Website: lowes
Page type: billing-address
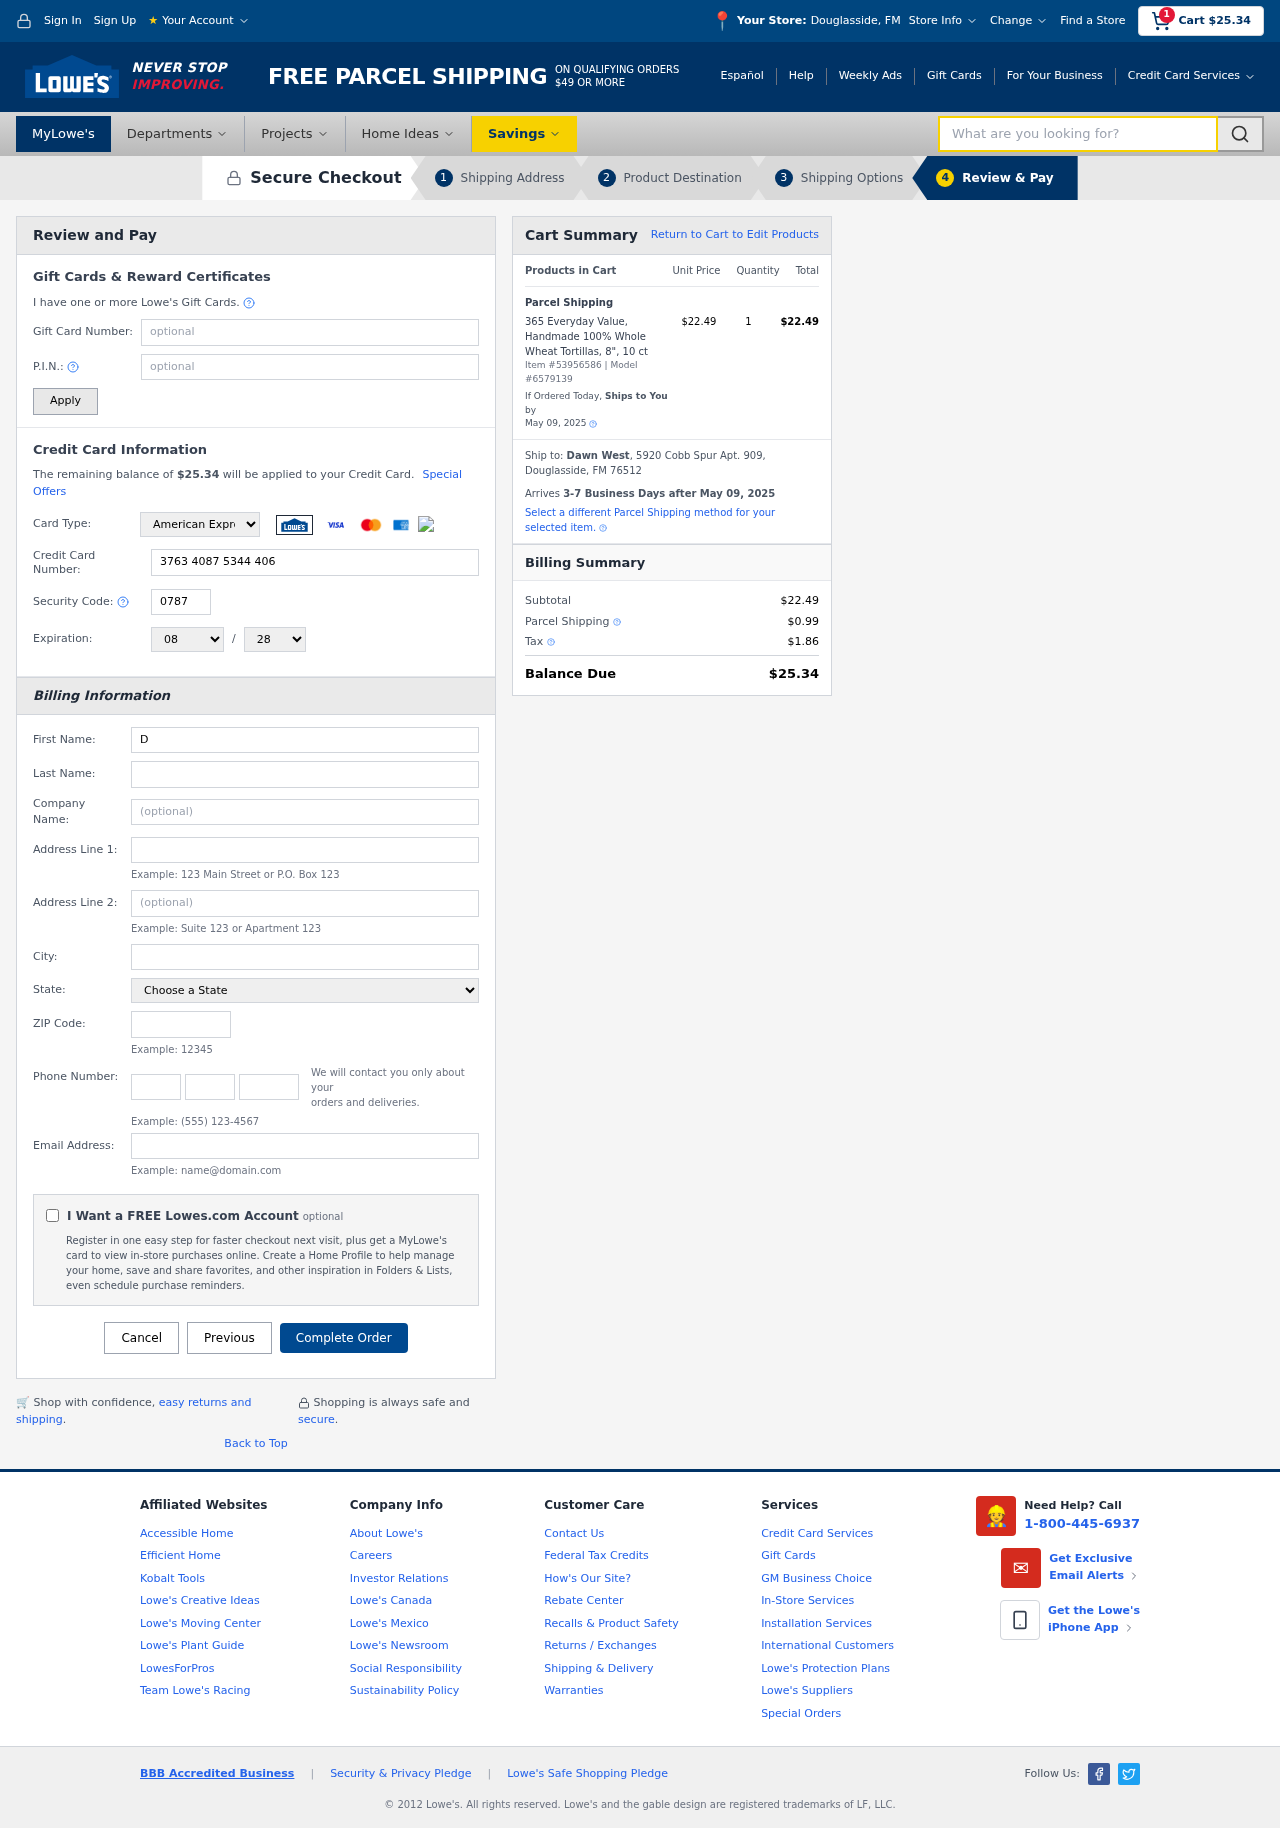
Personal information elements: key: PII_CARD_CVV
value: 0787
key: PII_CARD_EXPIRY_MONTH
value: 08
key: PII_CARD_EXPIRY_YEAR
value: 28
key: PII_CARD_NUMBER
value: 3763 4087 5344 406
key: PII_CARD_TYPE
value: American Express
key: PII_CITY
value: Douglasside
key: PII_CITY_STATE
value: Douglasside, FM
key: PII_COMPANY
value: Sanchez, Bowman and Henry
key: PII_EMAIL
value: dawnwest@yahoo.com
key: PII_FIRSTNAME
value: Dawn
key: PII_FULLNAME
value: Dawn West
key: PII_LASTNAME
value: West
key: PII_PHONE_AREA
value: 655
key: PII_PHONE_PREFIX
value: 877
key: PII_PHONE_SUFFIX
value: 4528
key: PII_POSTCODE
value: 76512
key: PII_STATE
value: FM
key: PII_STREET
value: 5920 Cobb Spur Apt. 909
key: PII_CITY_STATE_ZIP
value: Douglasside, FM 76512
Product elements: key: PRODUCT1_NAME
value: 365 Everyday Value, Handmade 100% Whole Wheat Tortillas, 8", 10 ct
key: PRODUCT1_PRICE
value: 22.49
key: PRODUCT1_QUANTITY
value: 1
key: PRODUCT_ITEM_NUMBER
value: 53956586
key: PRODUCT_MODEL_NUMBER
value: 6579139
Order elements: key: ORDER_SUBTOTAL
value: $25.34
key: ORDER_TOTAL
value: $25.34
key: ORDER_SHIPPING_DATE
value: May 09, 2025
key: ORDER_SUBTOTAL
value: $22.49
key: ORDER_DELIVERY_DATE
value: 3-7 Business Days after May 09, 2025
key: ORDER_SHIPPING_DATE2
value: May 09, 2025
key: ORDER_SUBTOTAL2
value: $22.49
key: ORDER_SHIPPING_COST
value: $0.99
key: ORDER_TAX
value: $1.86
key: ORDER_TOTAL2
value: $25.34
Search elements: key: HEADER_SEARCH
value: What are you looking for?